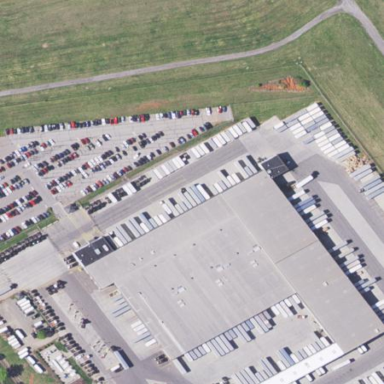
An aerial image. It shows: Warehouse building used as post depot.